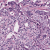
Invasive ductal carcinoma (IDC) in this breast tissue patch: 1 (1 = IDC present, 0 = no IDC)